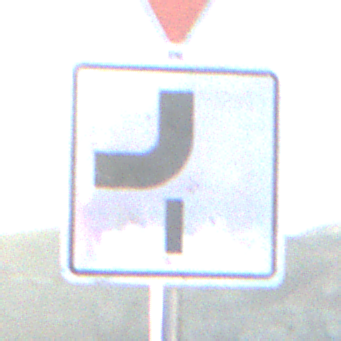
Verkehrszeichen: VerlaufVorfahrtsstrasse7
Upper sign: VorfahrtGewaehren
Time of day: SunriseSunset
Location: Outdoor (Nature)
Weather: PartlyCloudy
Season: NotSpecified
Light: Natural